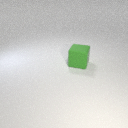
large green rubber cube